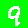
Digit: 9